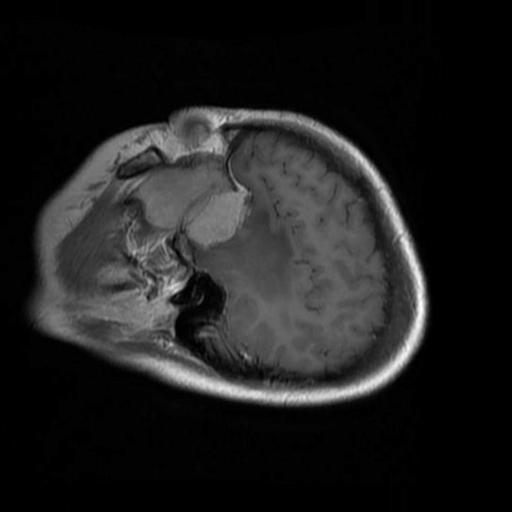
Label: brain_menin